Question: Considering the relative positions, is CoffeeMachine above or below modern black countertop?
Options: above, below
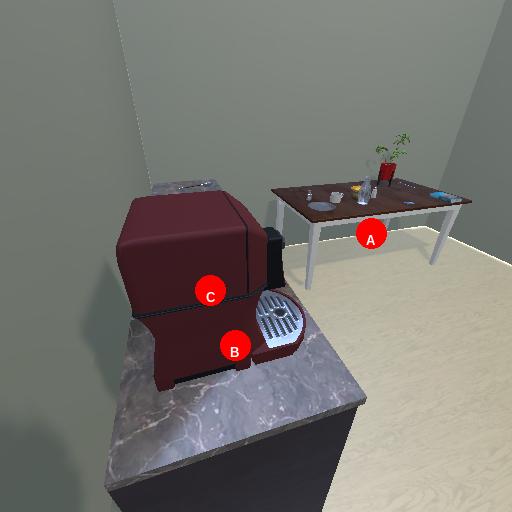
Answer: above